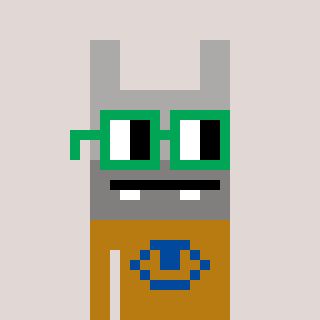
a pixel art character with square green glasses, a rabbit-shaped head and a gold-colored body on a warm background